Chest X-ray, PA view. Patient: 15 years old, sex F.
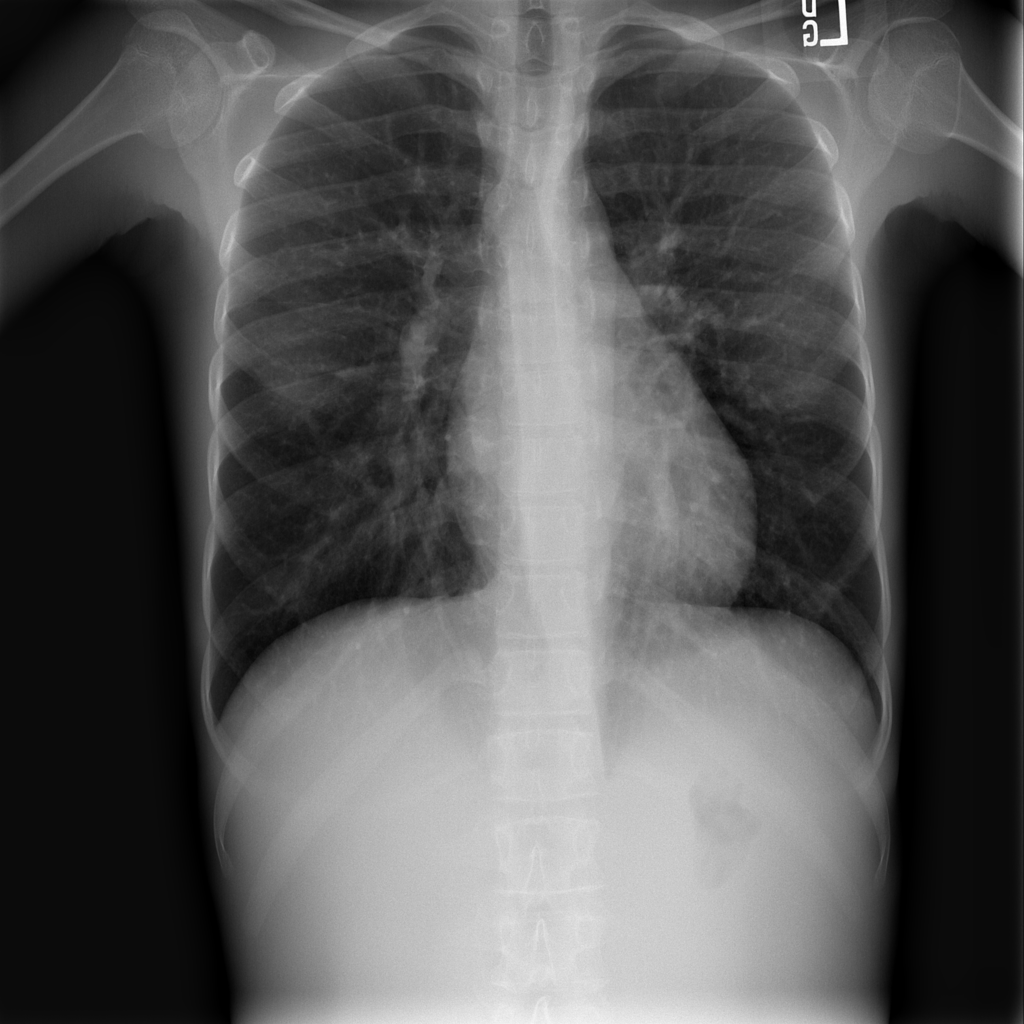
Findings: No Finding